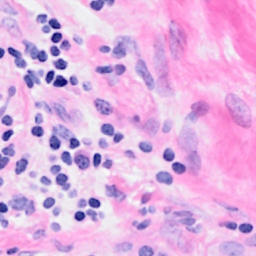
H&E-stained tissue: Breast